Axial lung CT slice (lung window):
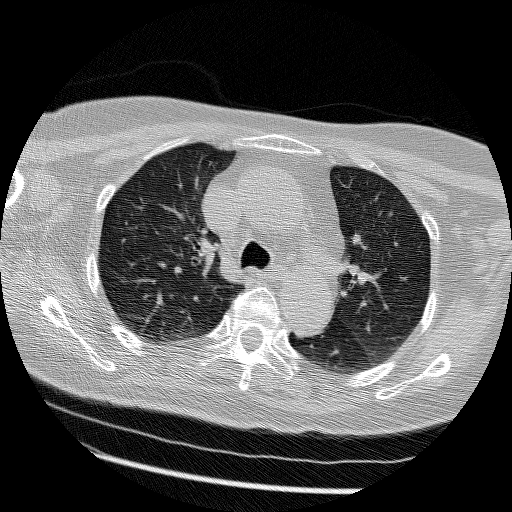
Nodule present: no